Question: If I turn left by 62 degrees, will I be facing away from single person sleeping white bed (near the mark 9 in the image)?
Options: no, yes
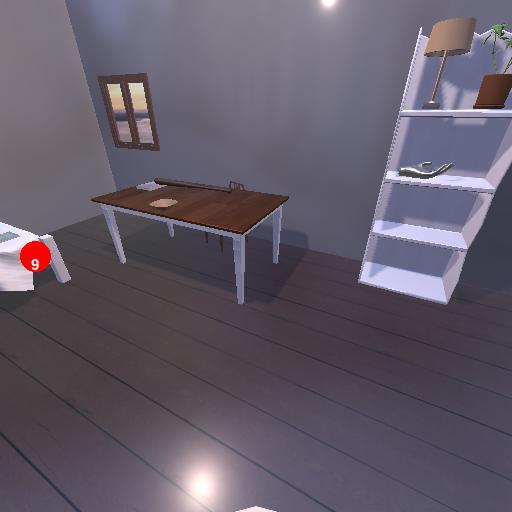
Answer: no